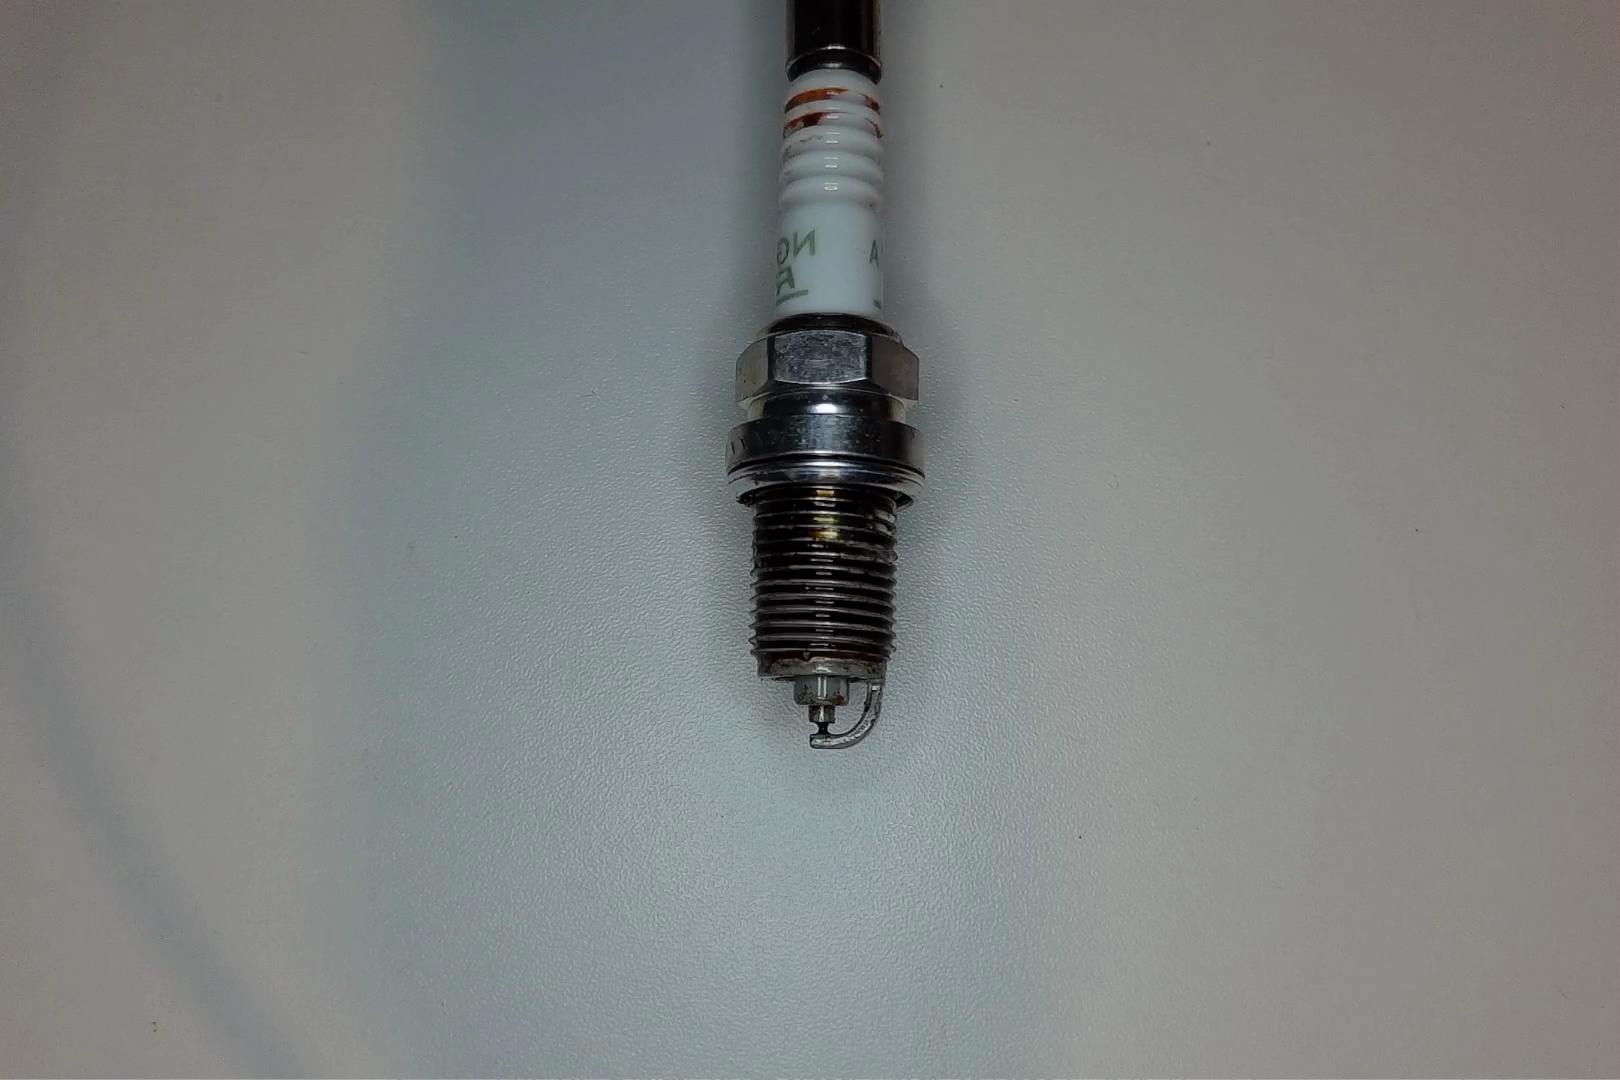
Label: anomaly